Field crop: maize
Growth stage: 2
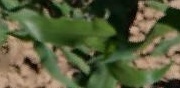
Species: maize